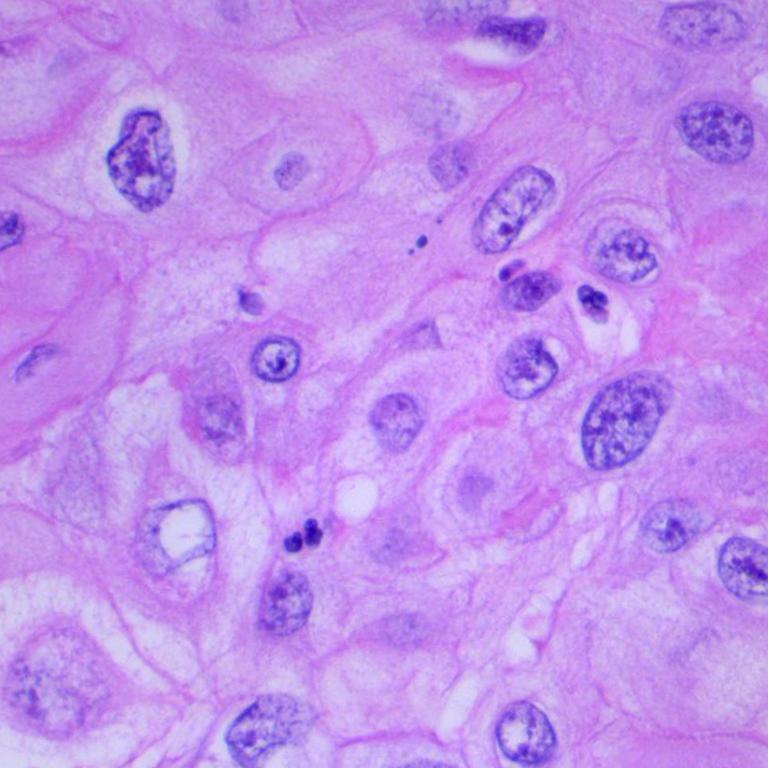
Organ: lung
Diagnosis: squamous carcinomas